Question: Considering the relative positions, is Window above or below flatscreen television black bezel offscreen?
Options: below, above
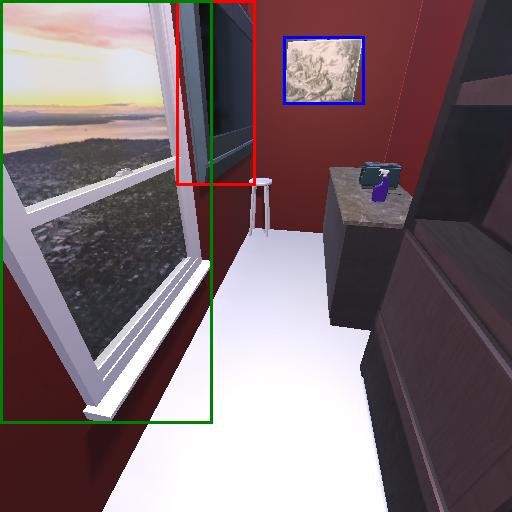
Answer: below